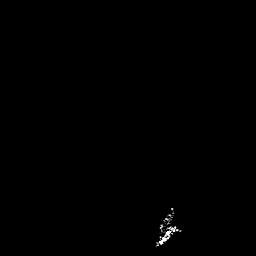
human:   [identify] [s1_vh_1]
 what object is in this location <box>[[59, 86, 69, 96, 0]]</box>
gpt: <ref>1 medium ship at the bottom</ref>